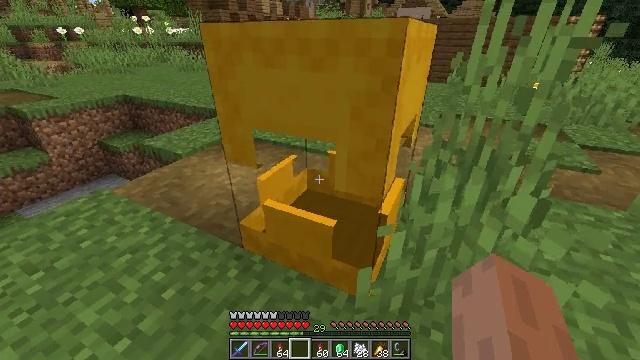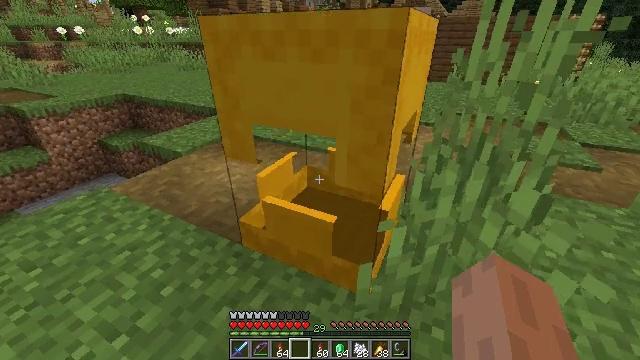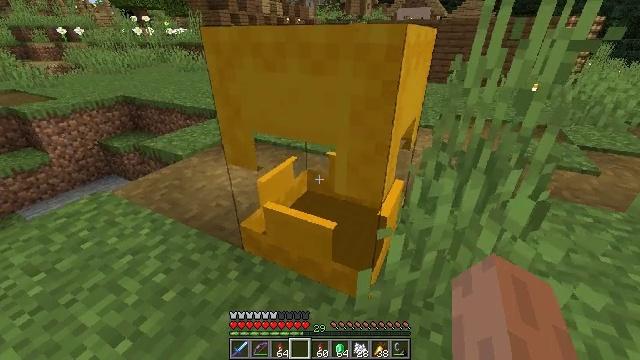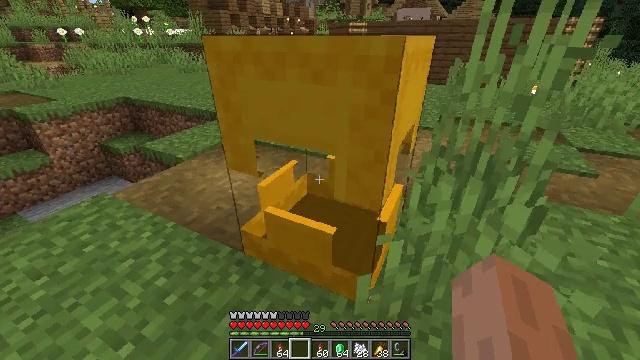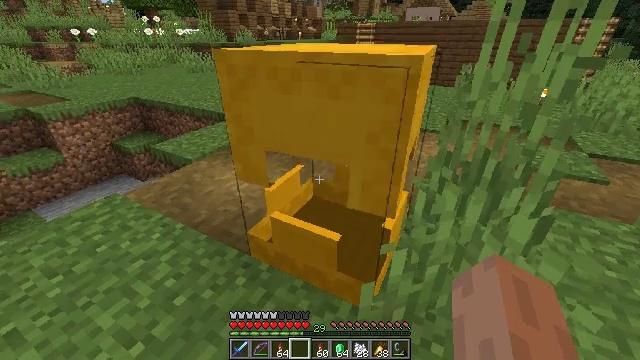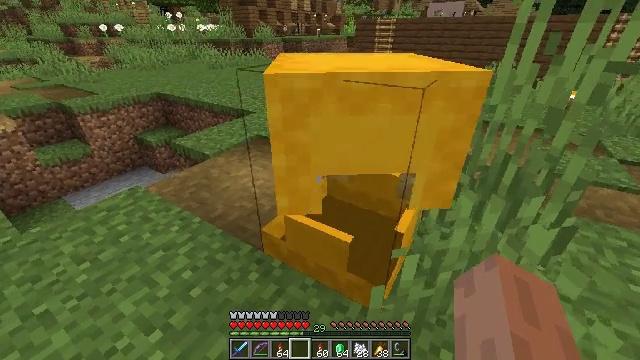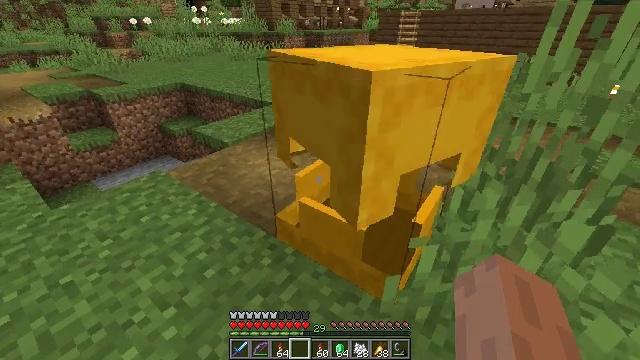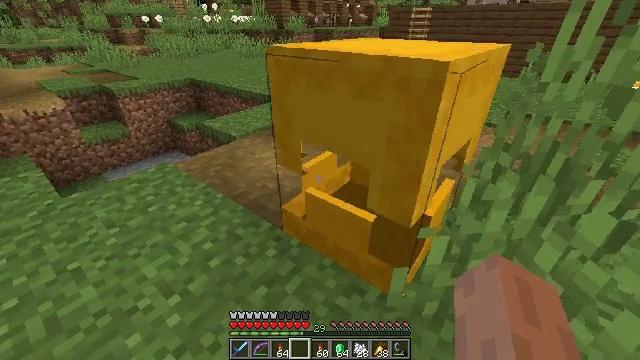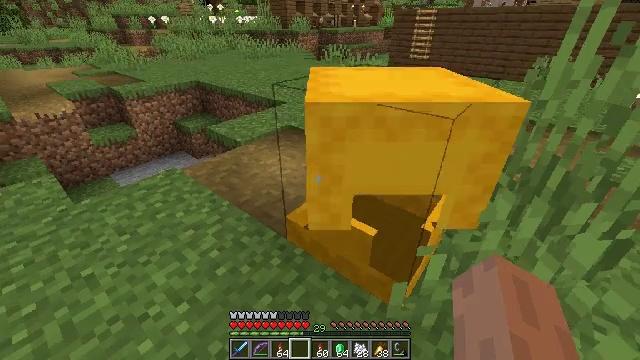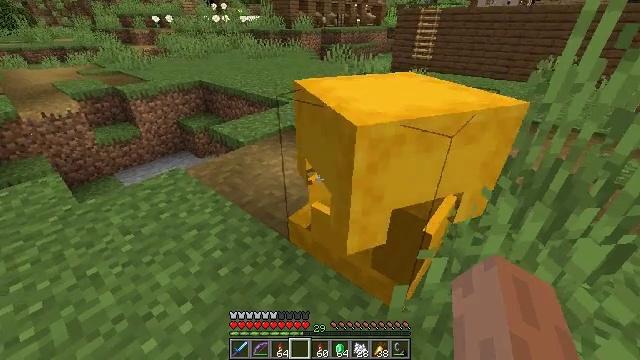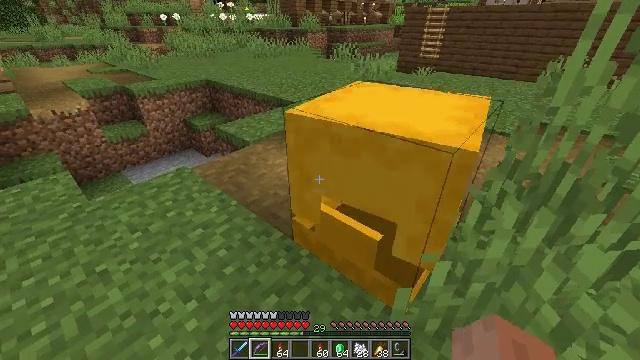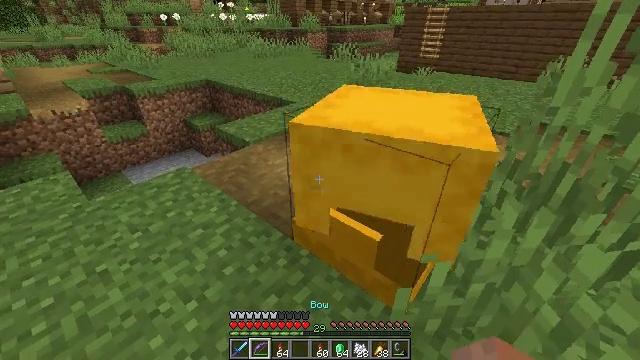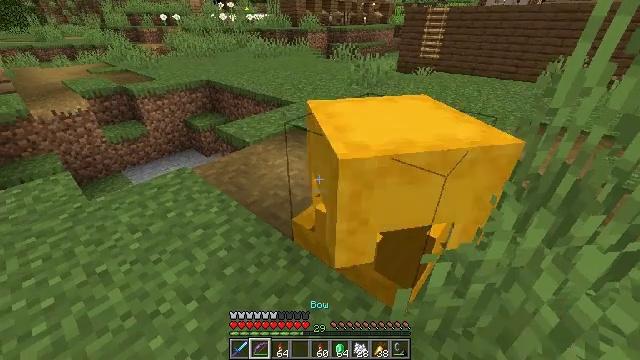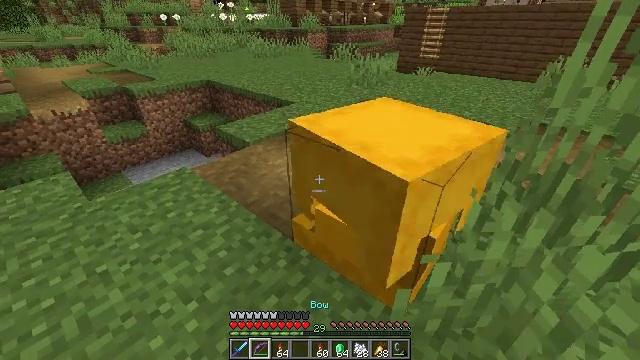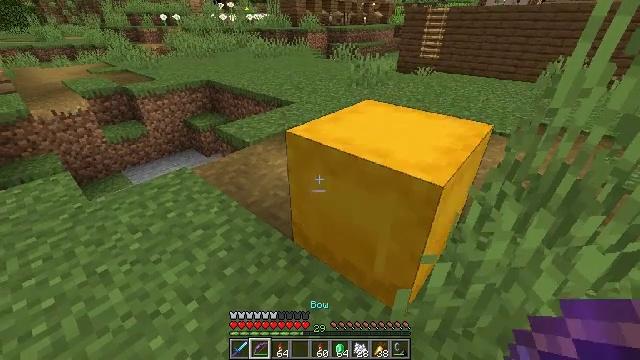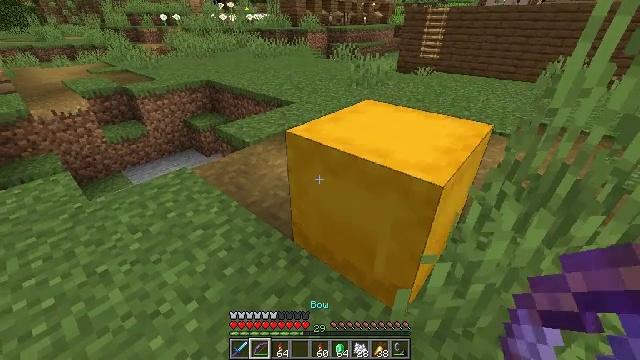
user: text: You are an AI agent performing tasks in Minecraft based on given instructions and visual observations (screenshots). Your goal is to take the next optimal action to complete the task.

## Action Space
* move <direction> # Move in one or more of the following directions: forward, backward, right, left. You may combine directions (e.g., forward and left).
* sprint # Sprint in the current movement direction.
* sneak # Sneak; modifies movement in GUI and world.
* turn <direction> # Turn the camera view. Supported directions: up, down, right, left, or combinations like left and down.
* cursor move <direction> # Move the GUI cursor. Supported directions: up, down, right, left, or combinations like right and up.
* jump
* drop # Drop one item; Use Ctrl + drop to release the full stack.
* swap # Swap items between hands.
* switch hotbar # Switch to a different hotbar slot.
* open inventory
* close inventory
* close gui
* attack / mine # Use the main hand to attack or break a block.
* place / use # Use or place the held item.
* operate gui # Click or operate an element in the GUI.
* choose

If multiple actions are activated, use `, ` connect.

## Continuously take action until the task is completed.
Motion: motion action
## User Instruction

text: Mine the yellow shulker box.
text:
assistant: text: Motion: open inventory
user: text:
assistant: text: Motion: open inventory
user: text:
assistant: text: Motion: no_op
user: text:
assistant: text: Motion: turn left
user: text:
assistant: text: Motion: turn left
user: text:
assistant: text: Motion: turn left
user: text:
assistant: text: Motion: turn left
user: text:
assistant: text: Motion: no_op
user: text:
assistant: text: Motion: no_op
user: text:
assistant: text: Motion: turn left, switch to hotbar 2
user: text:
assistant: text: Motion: switch to hotbar 2
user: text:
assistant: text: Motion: switch to hotbar 2
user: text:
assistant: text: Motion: switch to hotbar 2
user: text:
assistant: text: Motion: no_op
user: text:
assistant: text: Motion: no_op
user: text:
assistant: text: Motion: turn right
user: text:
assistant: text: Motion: turn right
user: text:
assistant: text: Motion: turn right
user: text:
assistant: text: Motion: turn right
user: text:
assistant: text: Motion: no_op
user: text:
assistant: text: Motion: no_op
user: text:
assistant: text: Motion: no_op
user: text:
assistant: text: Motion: no_op
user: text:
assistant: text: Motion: no_op
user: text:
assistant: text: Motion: no_op
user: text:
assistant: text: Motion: no_op
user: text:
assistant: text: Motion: close inventory
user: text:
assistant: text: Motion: close inventory
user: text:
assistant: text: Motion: close inventory
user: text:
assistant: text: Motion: cursor move right, open gui